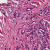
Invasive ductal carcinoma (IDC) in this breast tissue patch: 0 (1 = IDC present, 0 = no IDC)